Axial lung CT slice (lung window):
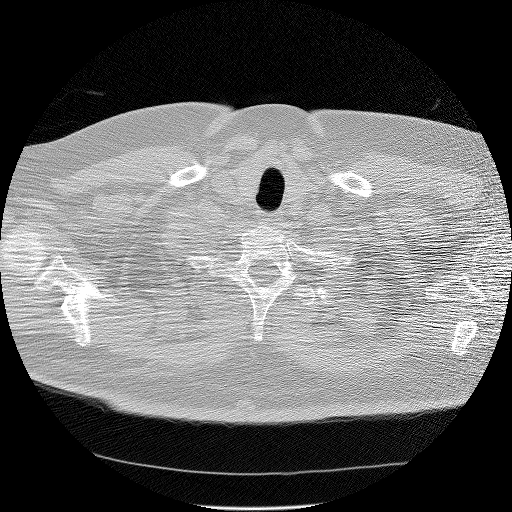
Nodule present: no